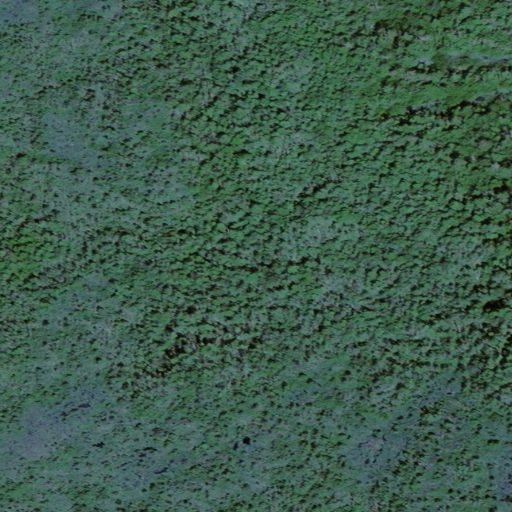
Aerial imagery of island in Alaska named Beauchamp Island containing only unknown